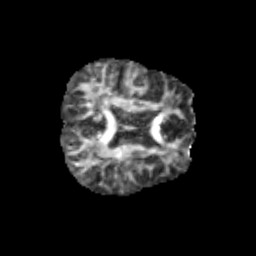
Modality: FA
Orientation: axial
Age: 11
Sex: male
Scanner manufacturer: siemens
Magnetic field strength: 3 T
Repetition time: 3.8 s
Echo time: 0.07 s